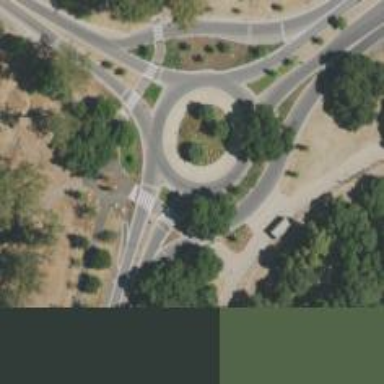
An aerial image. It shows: Secondary road around roundabout.